Question: I have been trying to implement a simple Gaussian blur algorithm, for my image editing program. However, I have been having some trouble making this work, and I think the problem lies in the below snippet:
'''
for( int j = 0; j < pow( kernel_size, 2 ); j++ )
{
int idx = ( i + kx + ( ky * img.width ));
//Try and overload this whenever possible
valueR += ( img.p_pixelArray[ idx ].r * kernel[ j ] );
valueG += ( img.p_pixelArray[ idx ].g * kernel[ j ] );
valueB += ( img.p_pixelArray[ idx ].b * kernel[ j ] );
if( kx == kernel_limit )
{
kx = -kernel_limit;
ky++;
}
else
{
kx++;
}
}
kx = -kernel_limit;
ky = -kernel_limit;
'''
A brief explanation of the code above: is the size of the kernel (or matrix) generated by the Gaussian blur formula. and are variables to be used for iterating over the kernel. is the parent loop, that nests this one, and goes over every pixel in the image. Each variable simply holds a float R, G, or B value, and is used afterwards to obtain the final result. The if-else is used to increase and . is used to find the correct pixel. is a variable set to
'''
(*kernel size* - 1) / 2
'''
So I can have going from -1 ( with a 3x3 kernel ) to +1, and the same thing with . I think the problem lies with the line
'''
int idx = ( i + kx + ( ky * img.width ));
'''
But I am not sure. The image I get is:

As can be seen, the color is blurred in a diagonal direction, and looks more like some kind of motion blur than Gaussian blur. If someone could help out, I would be very grateful.
EDIT:
The way I fill the kernel is as follows:
'''
for( int i = 0; i < pow( kernel_size, 2 ); i++ )
{
// This. Is. Lisp.
kernel[i] = (( 1 / ( 2 * pi * pow( sigma, 2 ))) * pow (e, ( -((( pow( kx, 2 ) + pow( ky, 2 )) / 2 * pow( sigma, 2 ))))));
if(( kx + 1 ) == kernel_size )
{
kx = 0;
ky++;
}
else
{
kx++;
}
}
'''
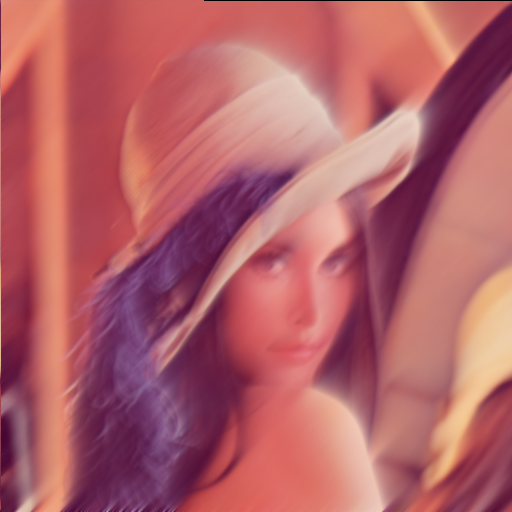
Answer: Few problems:
Your Gaussian misses brackets (even though you already have plenty..) around '2 * pow( sigma, 2 )'. Now you multiply by variance instead of divide.
But what your problem is, is that your gaussian is centered at 'kx = ky = 0', as you let it run from '0' to 'kernel_size', instead of from '-kernel_limit' to 'kernel_limit'. This results in the diagonal blurring. Something like the following should work better
'''
kx = -kernel_limit;
ky = -kernel_limit;
int kernel_size_sq = kernel_size * kernel_size;
for( int i = 0; i < kernel_size_sq; i++ )
{
double sigma_sq = sigma * sigma;
double kx_sq = kx * kx;
double ky_sq = ky * ky;
kernel[i] = 1.0 / ( 2 * pi * sigma_sq) * exp(-(kx_sq + ky_sq) / (2 * sigma_sq));
if(kx == kernel_limit )
{
kx = -kernel_limit;
ky++;
}
else
{
kx++;
}
}
'''
Also note how I got rid of your lisp-ness and some improvements: use some intermediate variables for clarity (compiler will optimize them away if anyway you ask it to); simple multiplication is faster than 'pow(x, 2)'; 'pow(e, x) == exp(x)'.